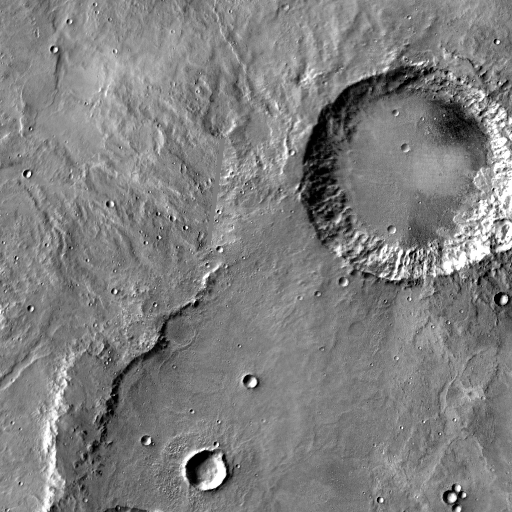
Crater classes present: Background, Other, Buried, Secondary